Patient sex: M
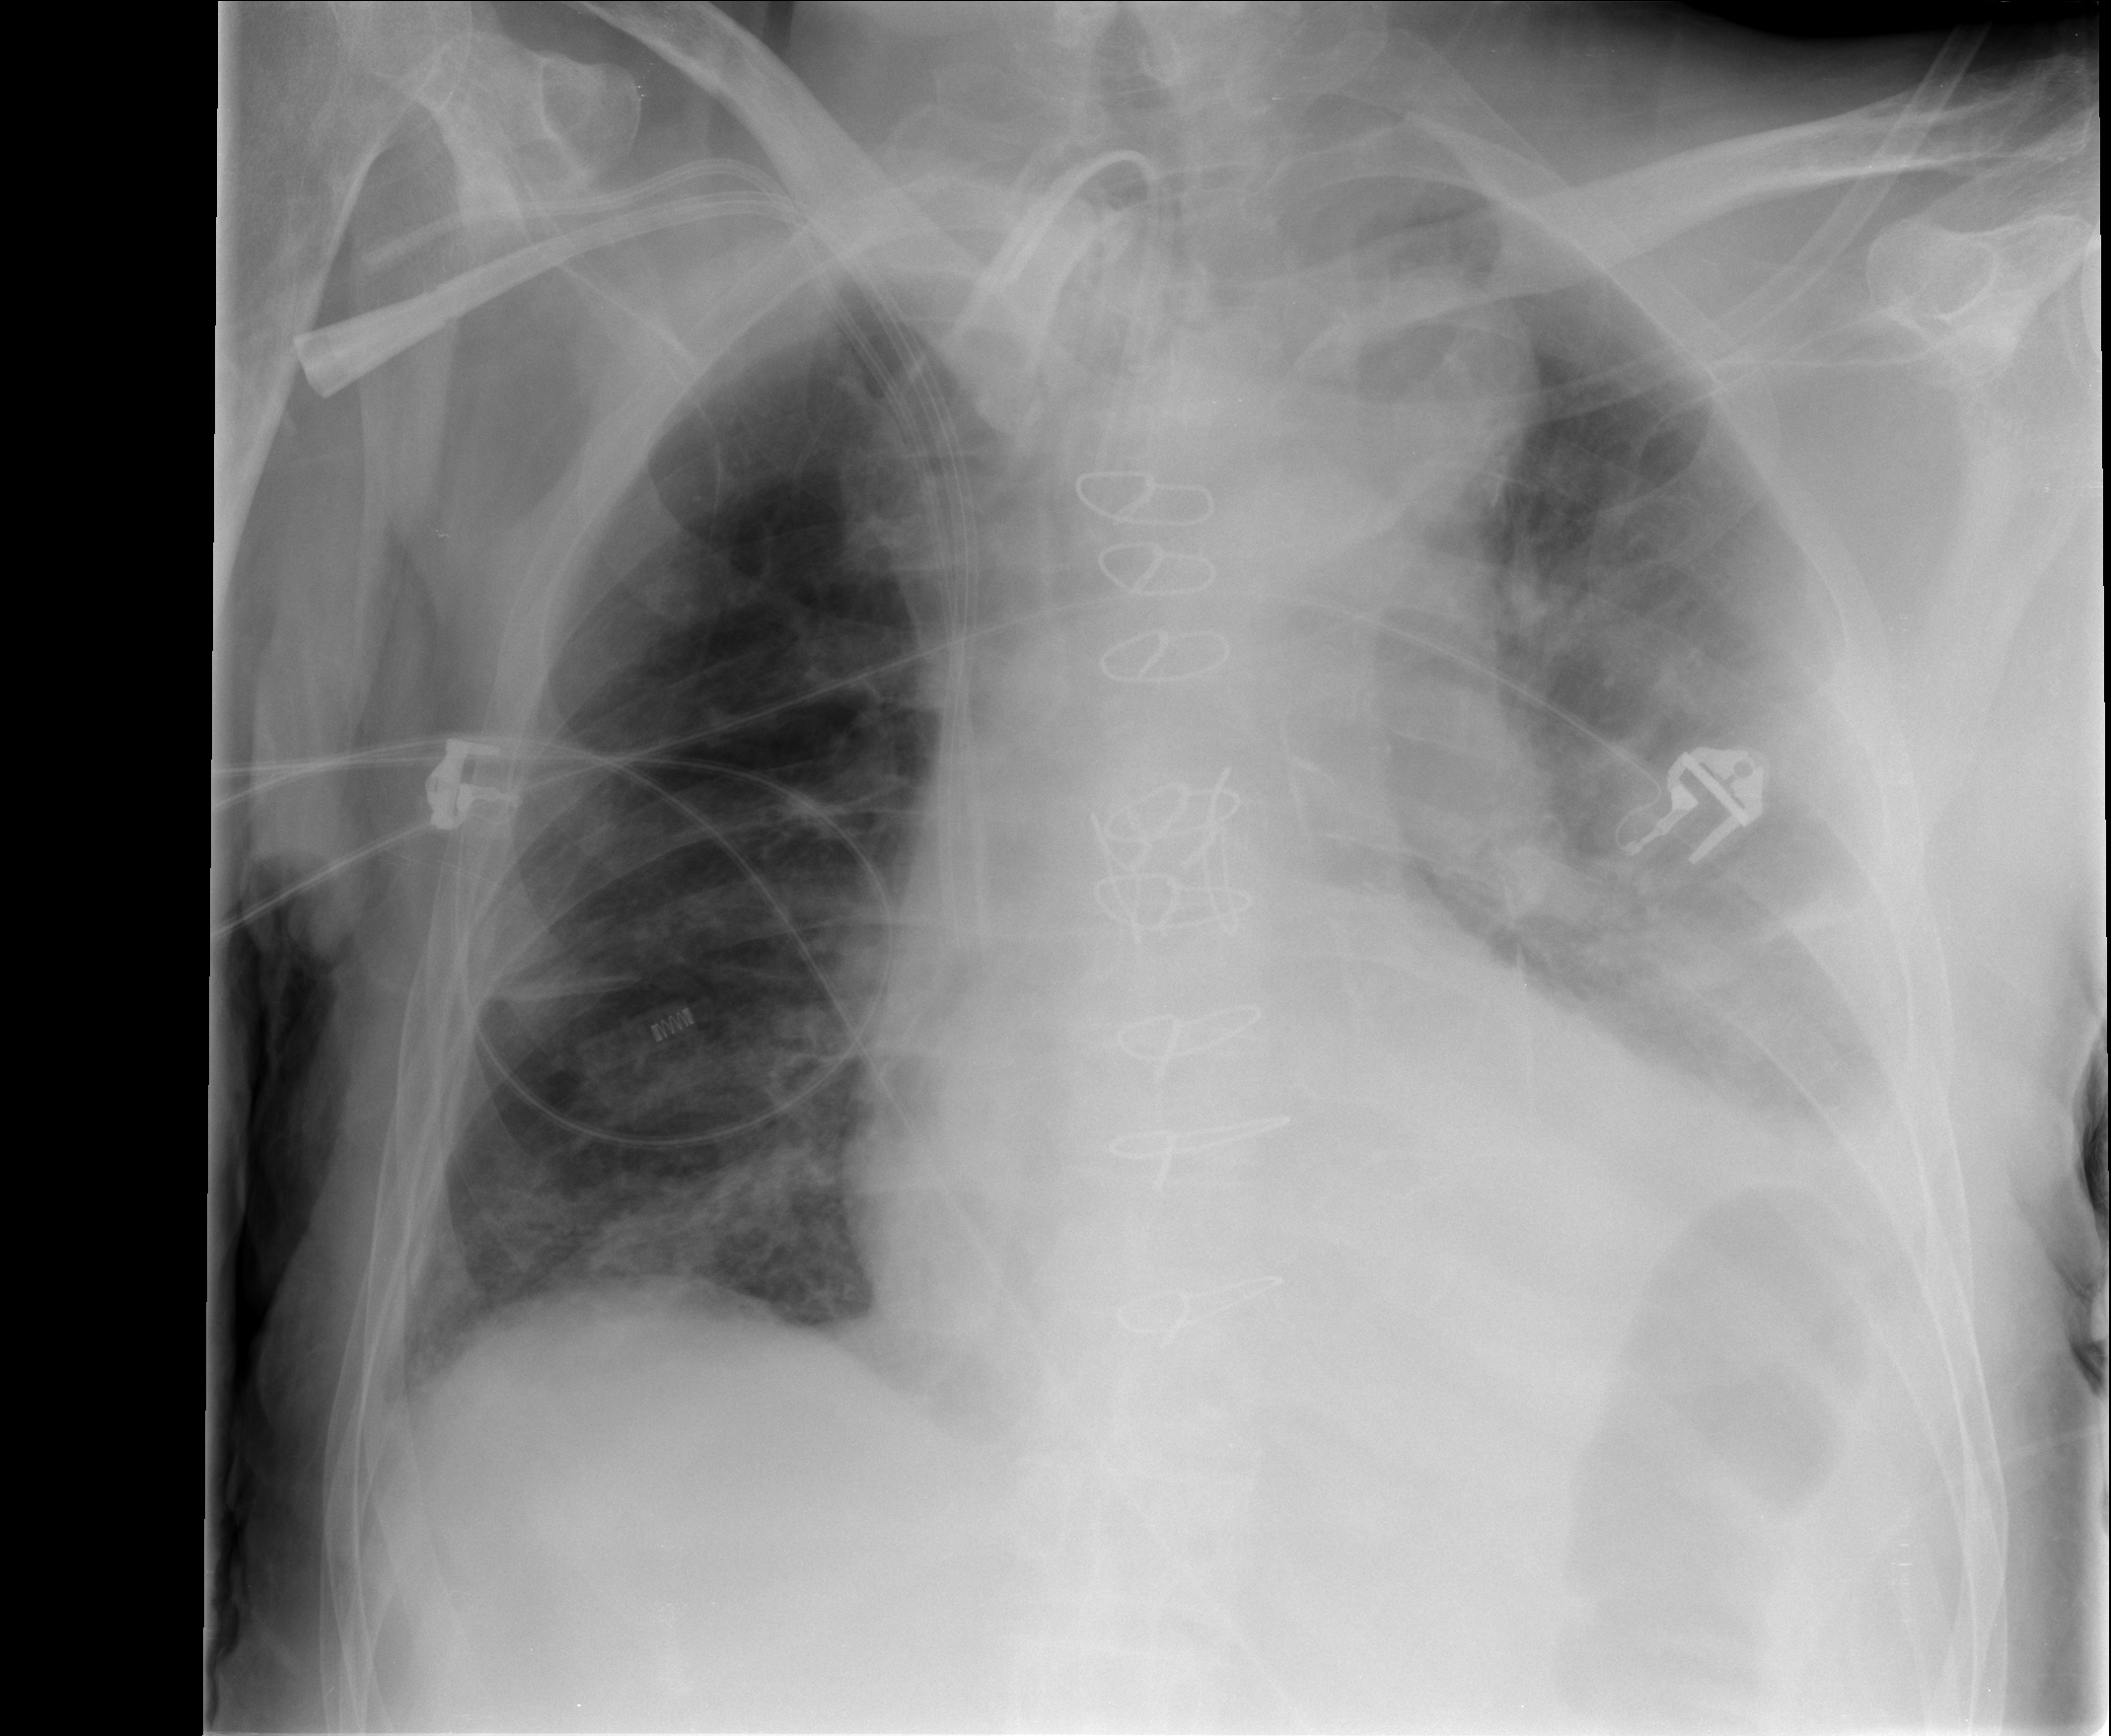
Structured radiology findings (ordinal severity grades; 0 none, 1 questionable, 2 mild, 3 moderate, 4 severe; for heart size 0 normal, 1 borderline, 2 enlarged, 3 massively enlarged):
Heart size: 2
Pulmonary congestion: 2
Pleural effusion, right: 2
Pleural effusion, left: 3
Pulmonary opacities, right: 2
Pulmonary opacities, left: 2
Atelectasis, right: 2
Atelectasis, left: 3